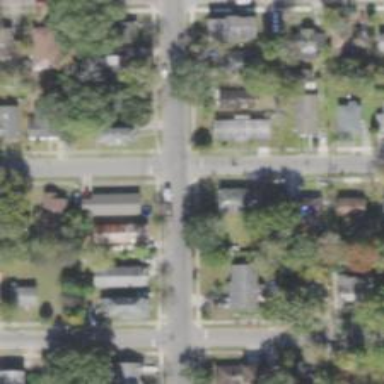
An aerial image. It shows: Unmarked road crossing.